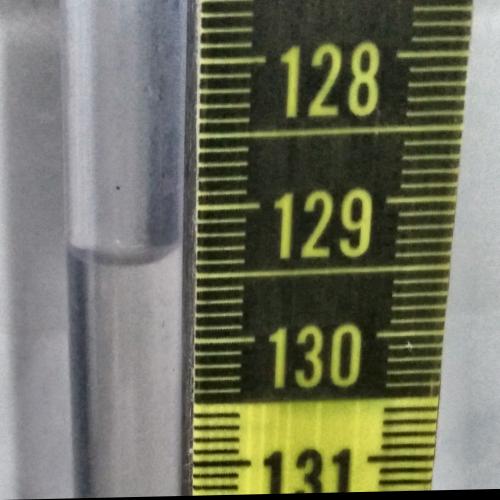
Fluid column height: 129.3 cm